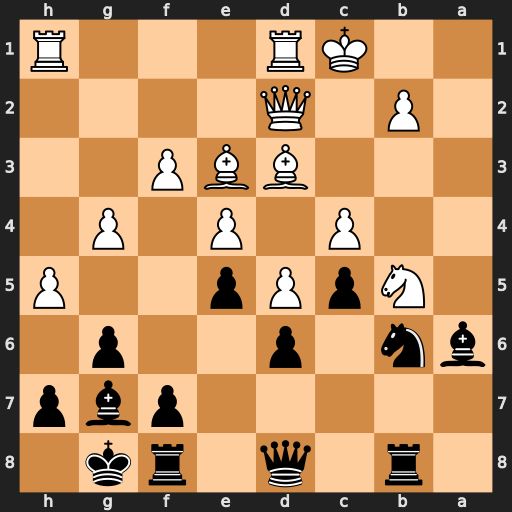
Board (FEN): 1r1q1rk1/5pbp/bn1p2p1/1NpPp2P/2P1P1P1/3BBP2/1P1Q4/2KR3R
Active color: b
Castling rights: -
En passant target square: -
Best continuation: Nxc4 Bxc4 Bxb5 Bxb5 Rxb5